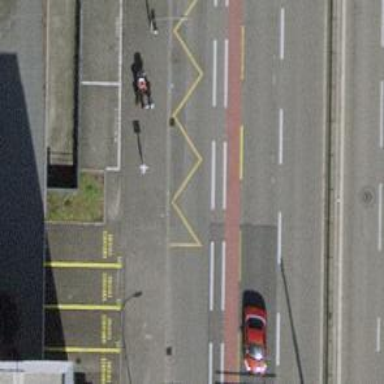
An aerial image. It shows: Sidewalk with asphalt surface leading to public transport platform. The platform has shelter.